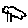
Label: tree